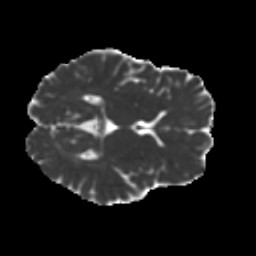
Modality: MD
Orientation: axial
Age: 37
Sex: female
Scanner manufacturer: ge
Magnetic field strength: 3 T
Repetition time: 7.8 s
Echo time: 0.0608 s